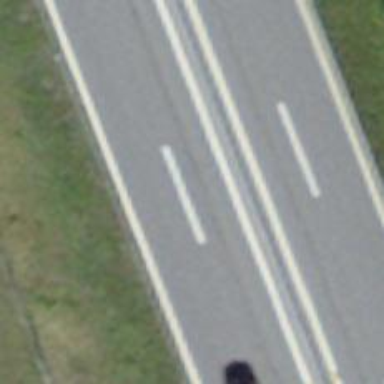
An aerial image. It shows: Asphalt motorway categorized as trunk road.